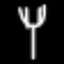
Label: fork